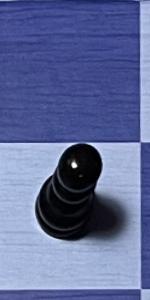
Label: Pawn_Black